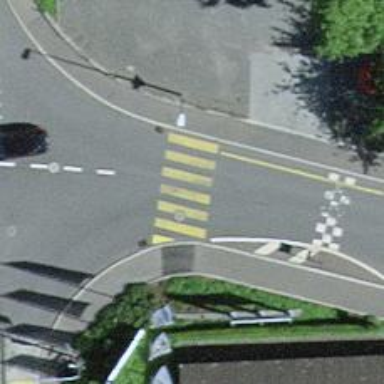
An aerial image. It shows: Uncontrolled zebra crossing with notable zebra markings.